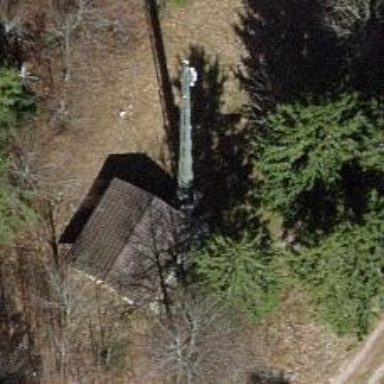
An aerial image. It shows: Mast structure.